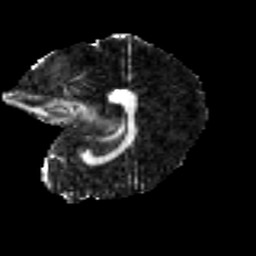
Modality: FA
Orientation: sagittal
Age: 28
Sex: female
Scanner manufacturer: ge
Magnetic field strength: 3 T
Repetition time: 7.8 s
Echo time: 0.0606 s